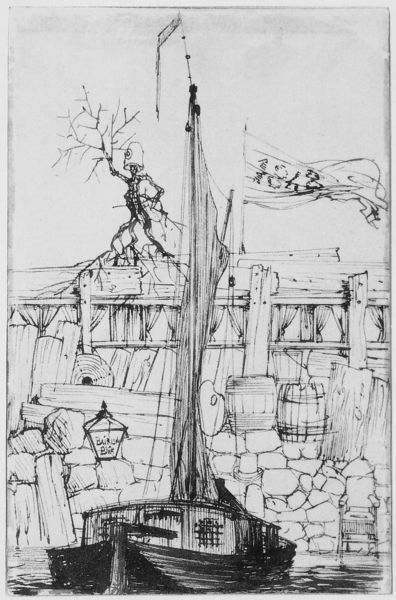
Titel: Neujahrsgruß an Eduard Heinrich Herrmann
Künstler: Adolph Menzel
Institution: Berlin, Staatliche Museen, Kupferstichkabinett
Schlagwörter: baum, himmel, kopf, meer, wasser, weiß, fluss, see, ufer, grau, holz, laterne, pfeiler, schwarz, skizze, stuhl, zeichnung, zaun, mensch, stein, steine, ast, wind, figur, sessel, boot, kahn, schiff, segel, segelboot, fahne, flagge, mast, segelschiff, mauer, grafik, linien, bug, hafen, masten, leiter, wehen, karikatur, balken, tusche, polizei, fass, wurzeln, fässer, eimer, tonne, heck, 1848, 1818, 1813, fahnre, schwarzweis steinmauer fässer baum